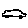
Label: car